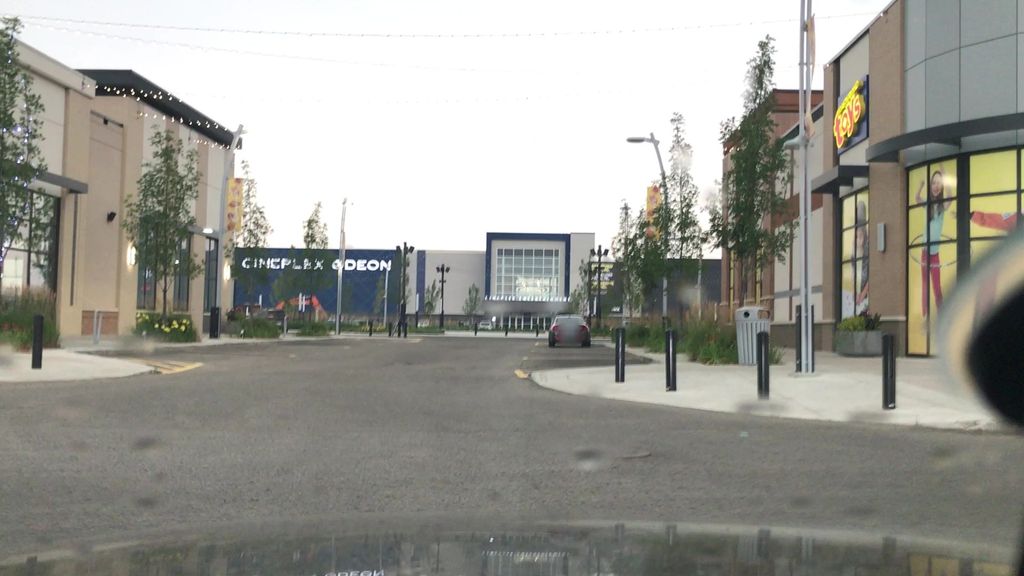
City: edmonton